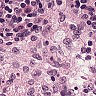
Metastatic tissue present: no